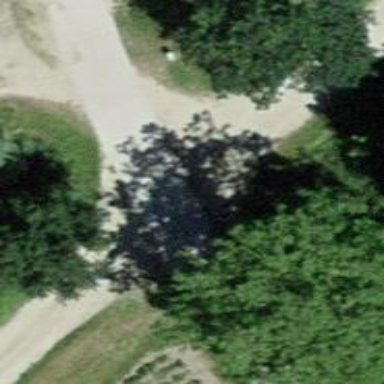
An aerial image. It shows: Unclassified road with paved surface.